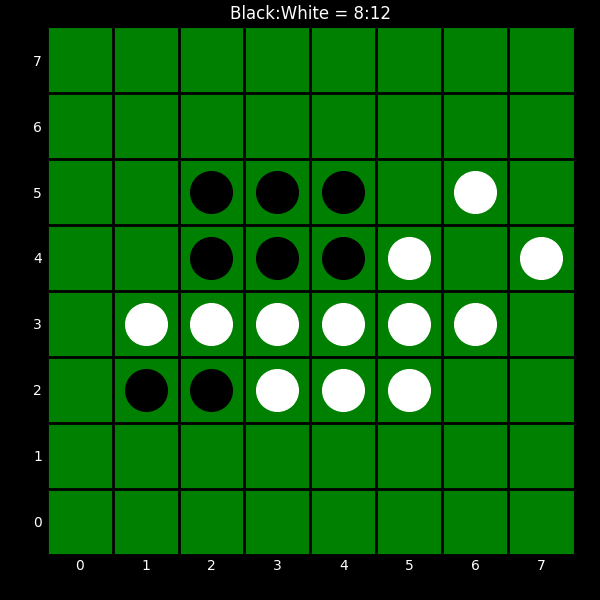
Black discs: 8
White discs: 12